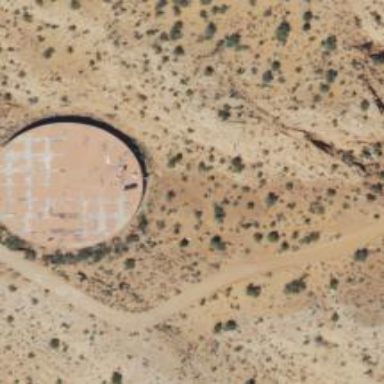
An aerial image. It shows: Storage tank designed to hold water.